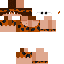
A male human skin with medium skin, wearing brown long hair dressed in a blue hoodie and black pants, featuring a closed mouth.